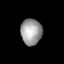
Tissue: lung
Cell type: T cells
Senescence score: 0.1725
Nuclear area (px): 542
Mean DAPI intensity: 156.207